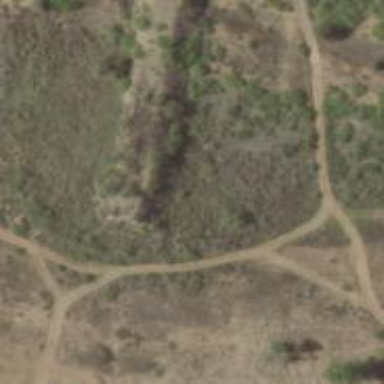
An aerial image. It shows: Abandoned road.